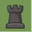
Piece: bR